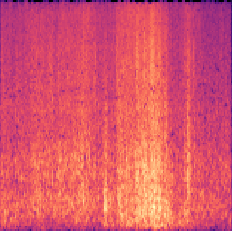
Sound class: Sea waves